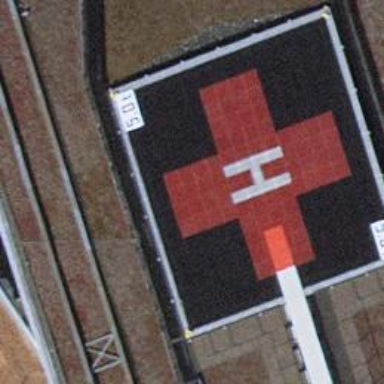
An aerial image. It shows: Image of helipad at airport.